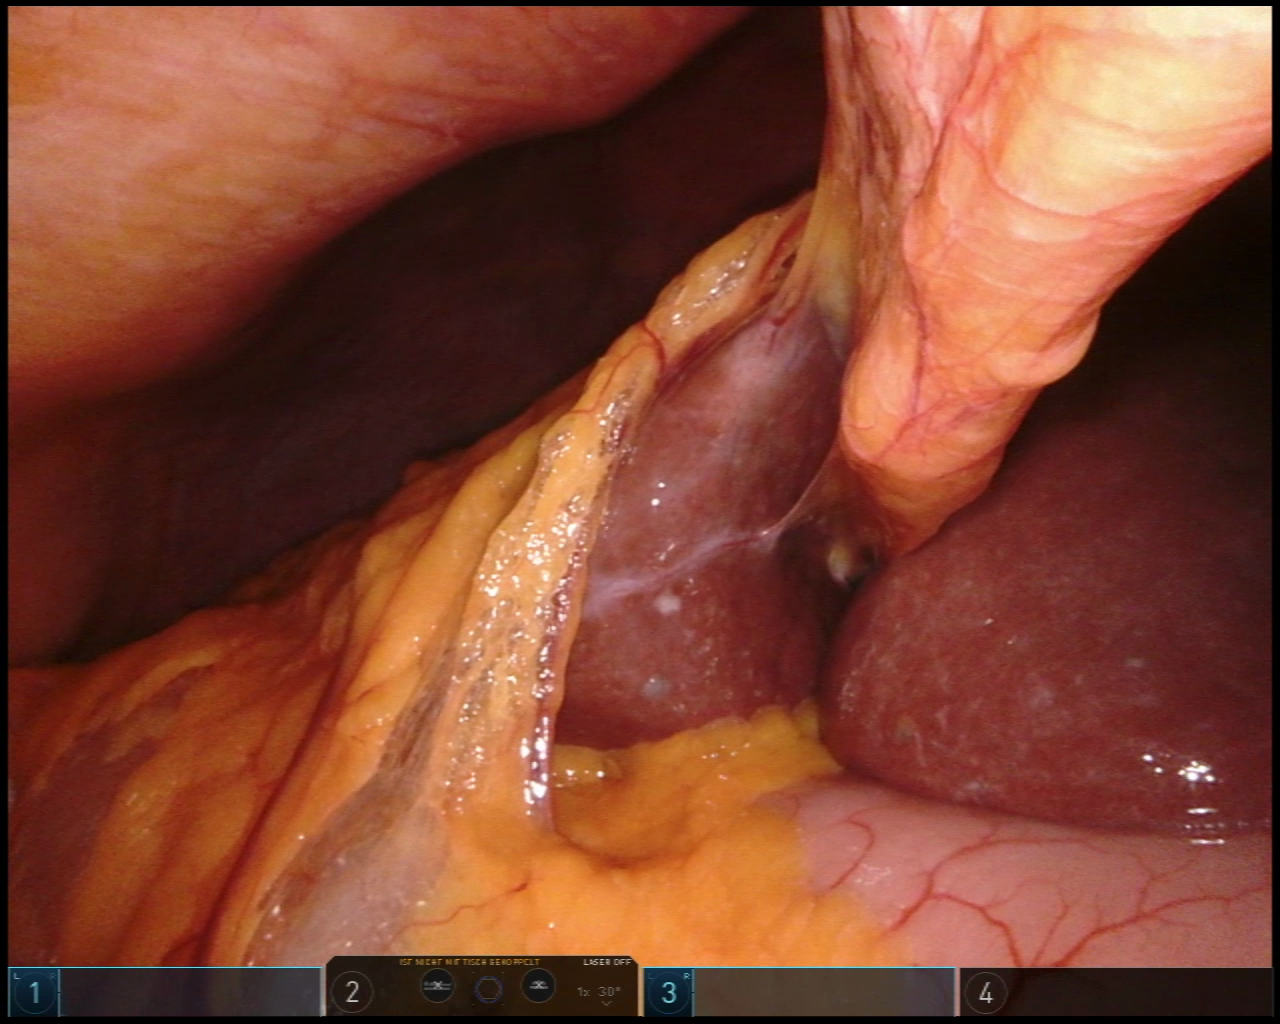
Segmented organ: stomach
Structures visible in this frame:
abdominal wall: yes
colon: no
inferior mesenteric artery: no
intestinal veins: no
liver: yes
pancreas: no
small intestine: no
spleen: no
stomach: yes
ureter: no
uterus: no
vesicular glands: no